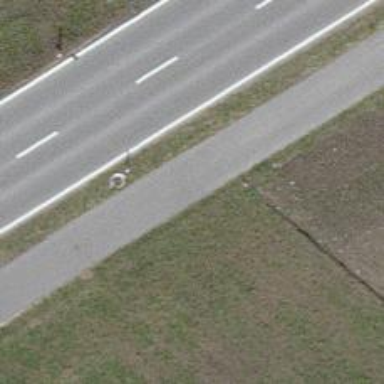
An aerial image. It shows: Asphalt cycleway.